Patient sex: M
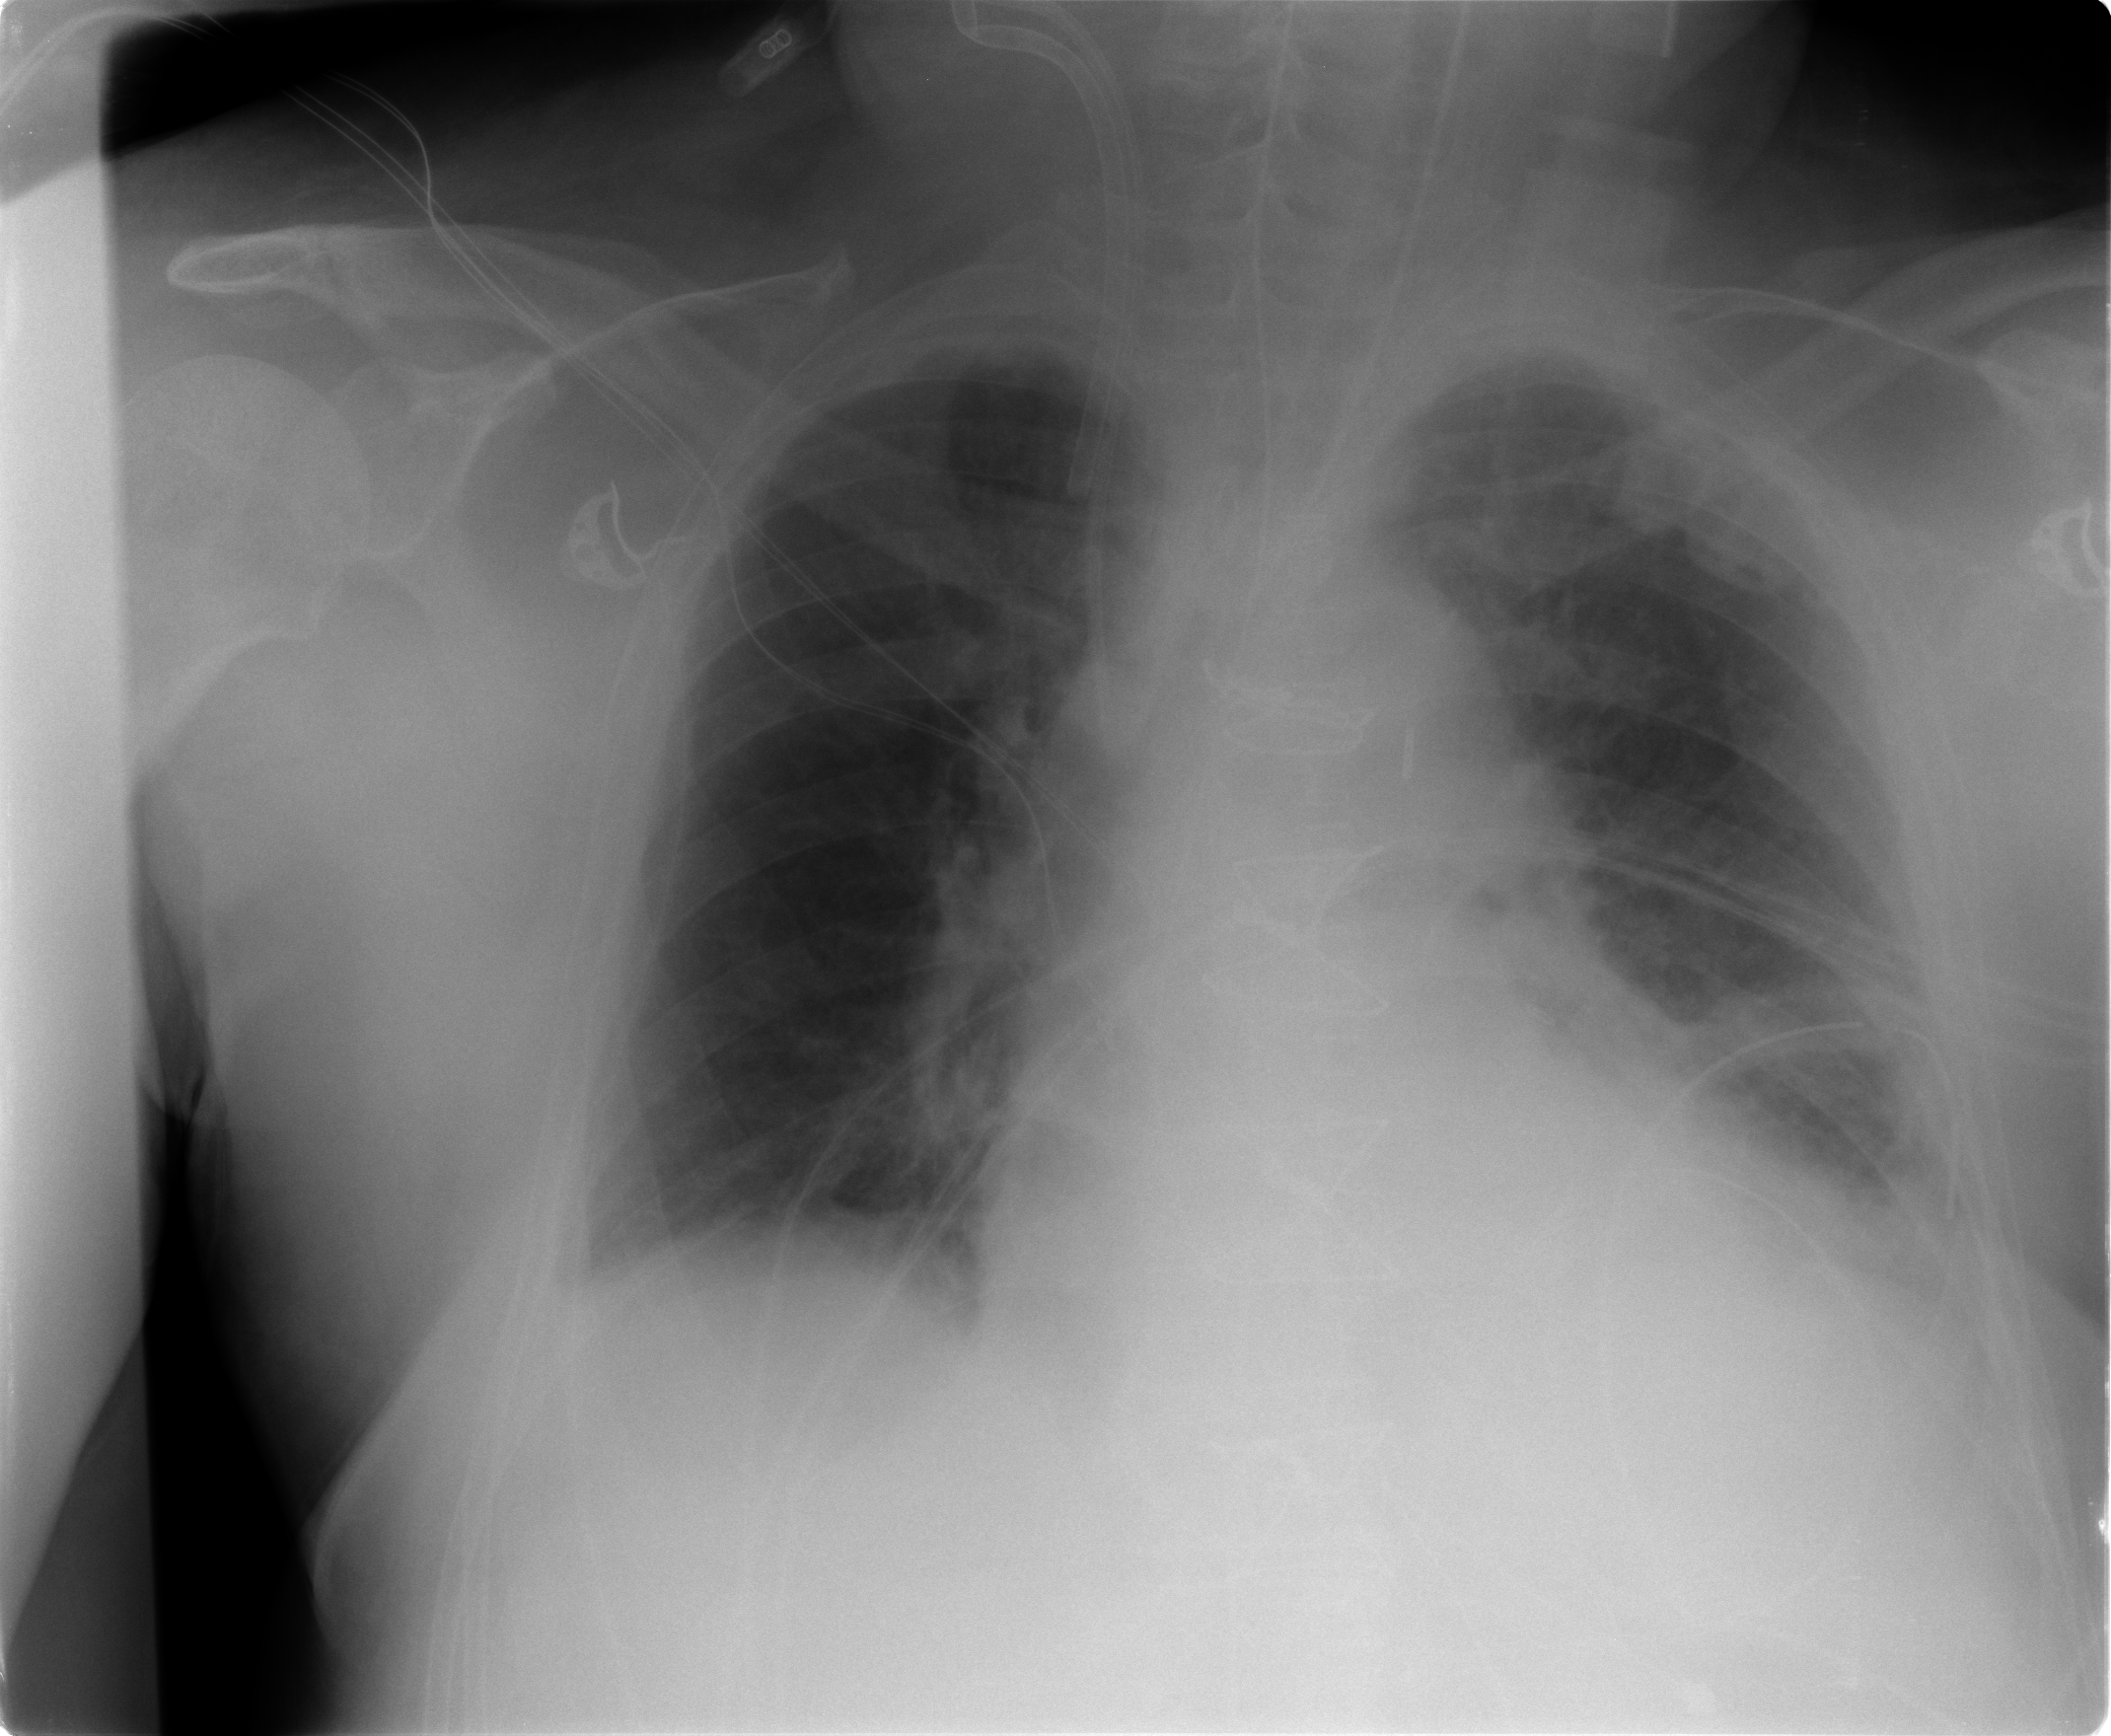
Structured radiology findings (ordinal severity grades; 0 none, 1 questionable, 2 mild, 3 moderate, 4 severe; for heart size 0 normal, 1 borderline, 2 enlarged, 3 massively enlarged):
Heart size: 1
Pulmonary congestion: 1
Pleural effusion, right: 2
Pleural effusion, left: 2
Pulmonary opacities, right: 0
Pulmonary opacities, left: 2
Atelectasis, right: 2
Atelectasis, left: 2